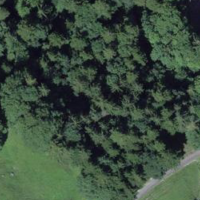
EUNIS habitat code: 43
Species observed at this site:
Plantago major